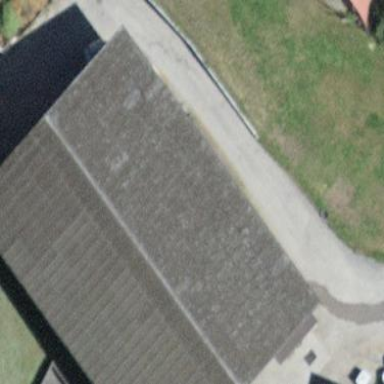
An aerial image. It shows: Barn.